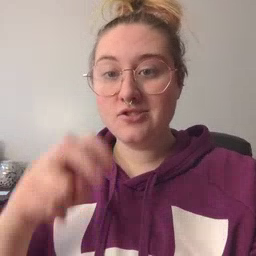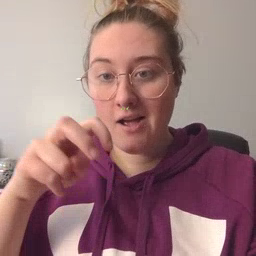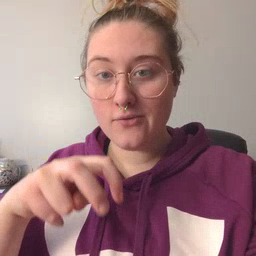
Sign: chair